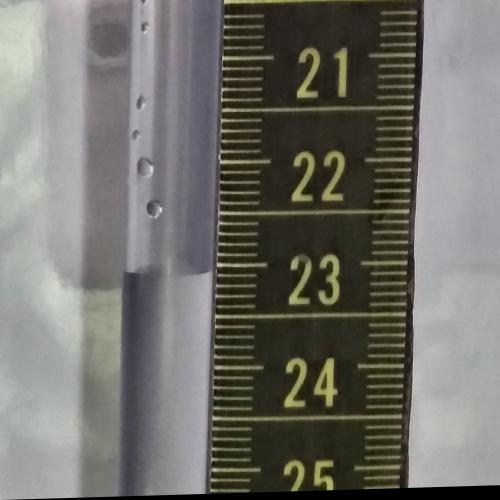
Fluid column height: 23.1 cm